Question: I already had a look at 'jstree' and 'treeview' but correct me if im wrong they are only for a navigation system. I want to create a tree view in a page of content. I added an image of what im looking to do. It is meant to be playlist of podcasts. Can you help me understand how to do this or is there a plugin that can do this? Thanks
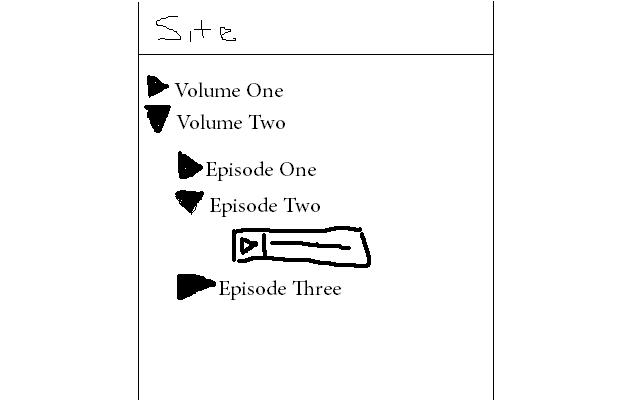
Answer: If you want a simple version that fits your needs, it's often a good idea to fiddle around: <URL>.
'''
$('#main > li > *').hide(); // Hide all initially
$('li').click(function(e) { // Open child list on click
$(this).find('ul').toggle();
return false;
});
'''